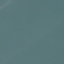
Land use / land cover class: SeaLake